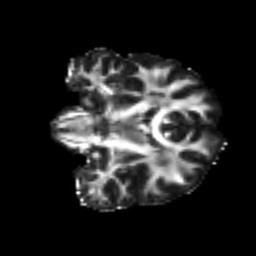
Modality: FA
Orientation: coronal
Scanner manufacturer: siemens
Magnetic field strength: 3 T
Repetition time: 3.6 s
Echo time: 0.092 s